Question: Count the number of objects in the diagram.
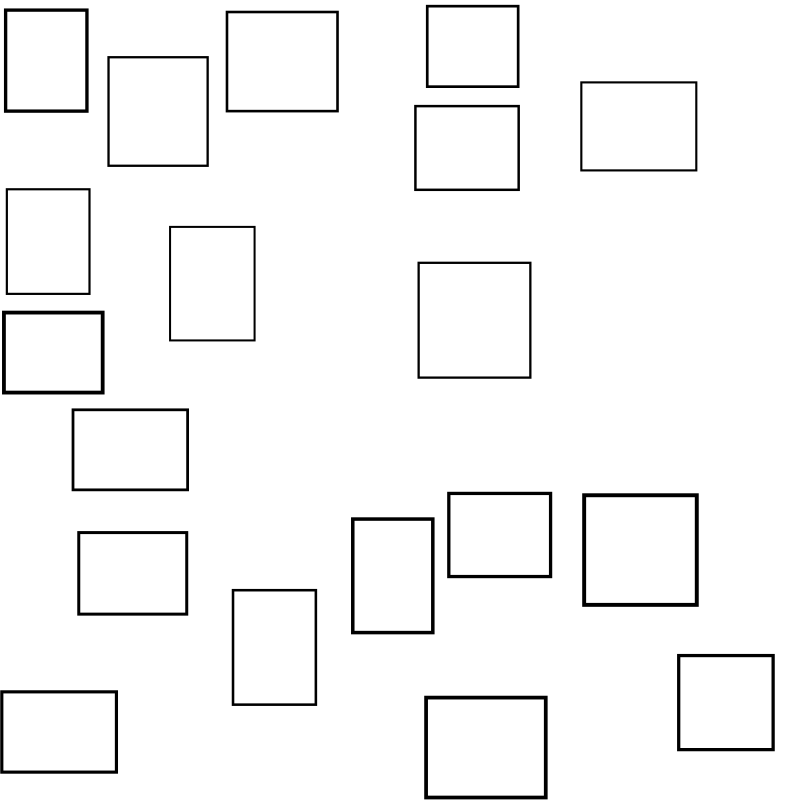
Answer: 19